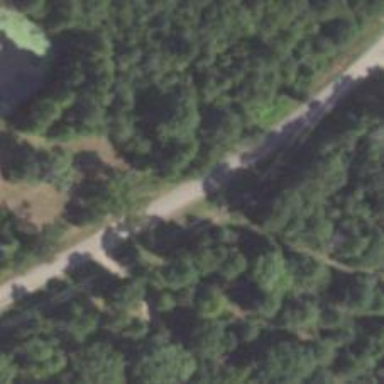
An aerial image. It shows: Tertiary road.